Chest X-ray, PA view. Patient: 53 years old, sex F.
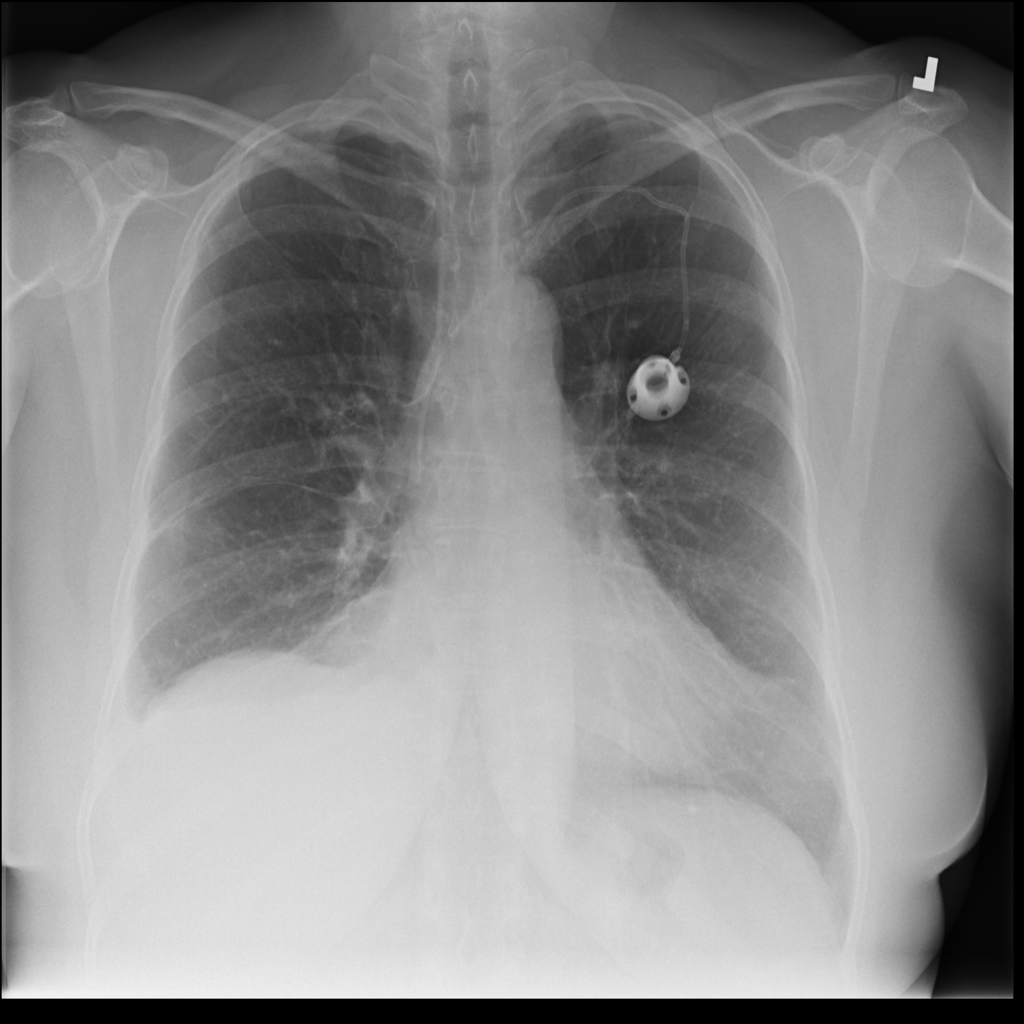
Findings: Consolidation